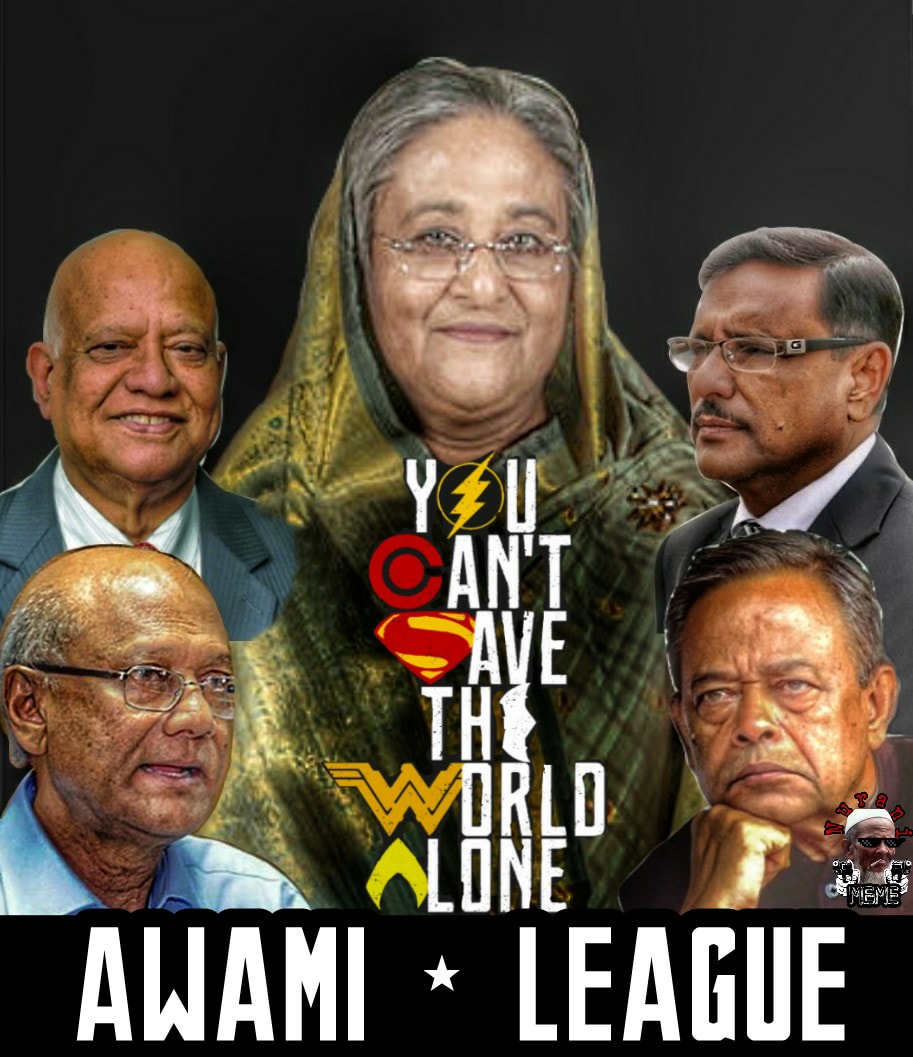
Caption: AWAMI * LEAGUE
Label: hate